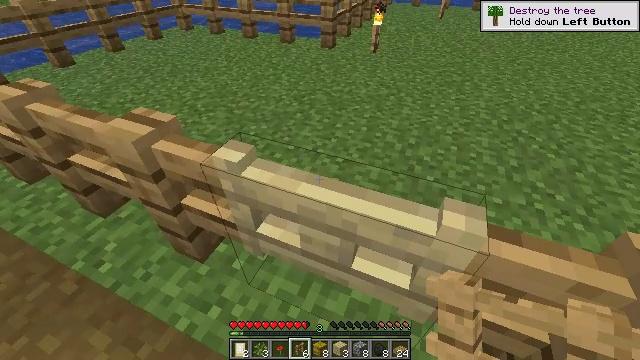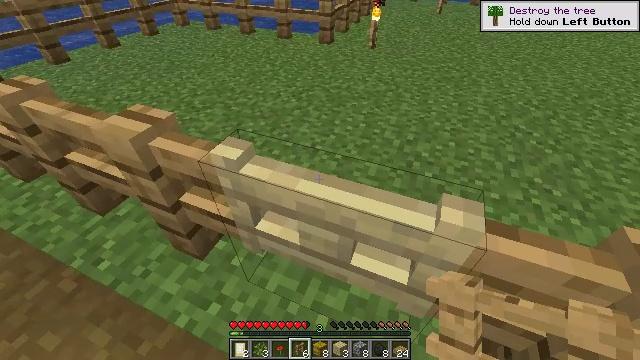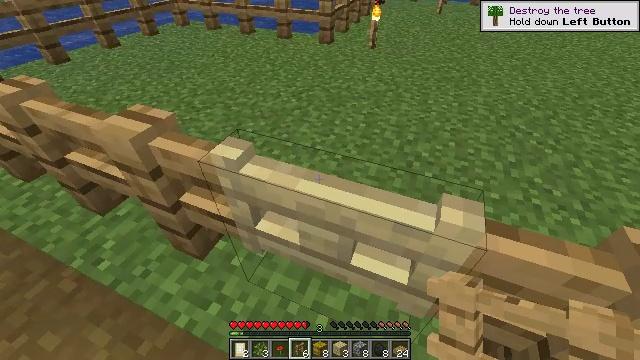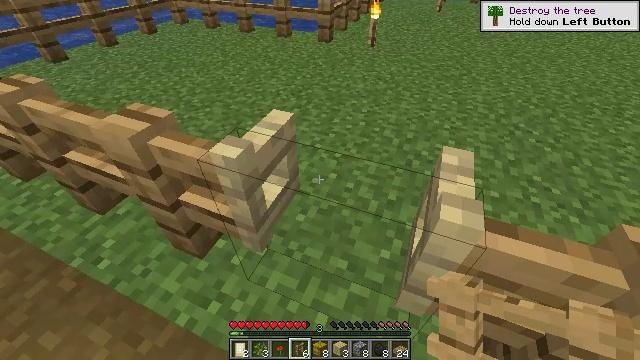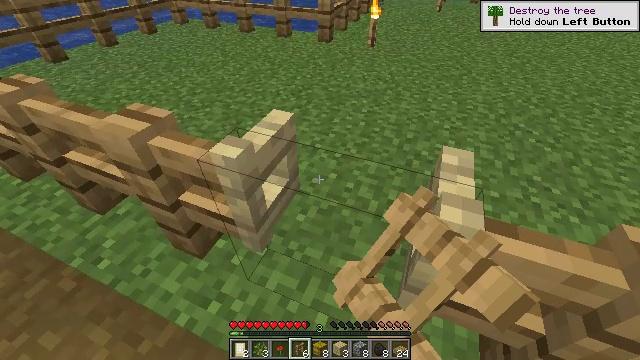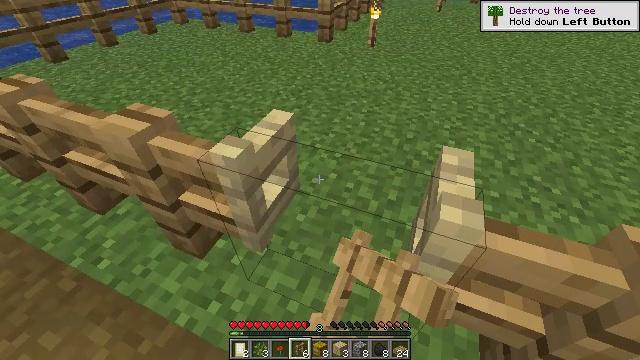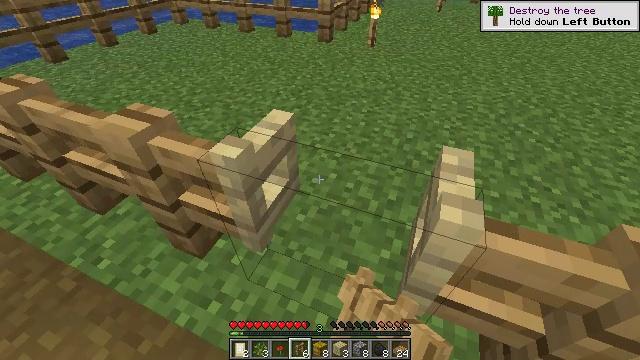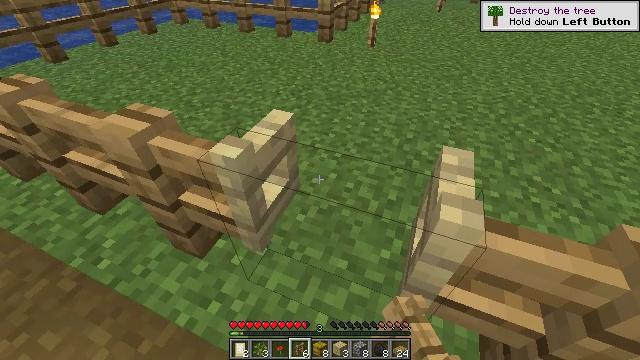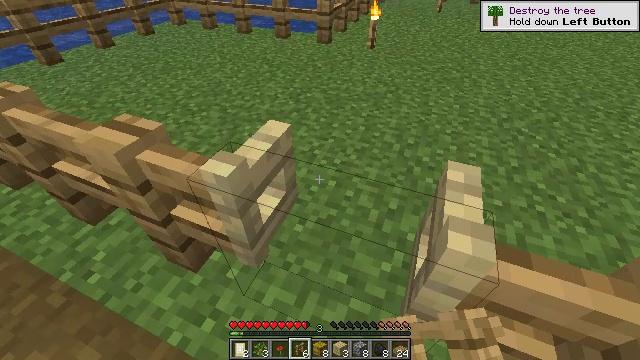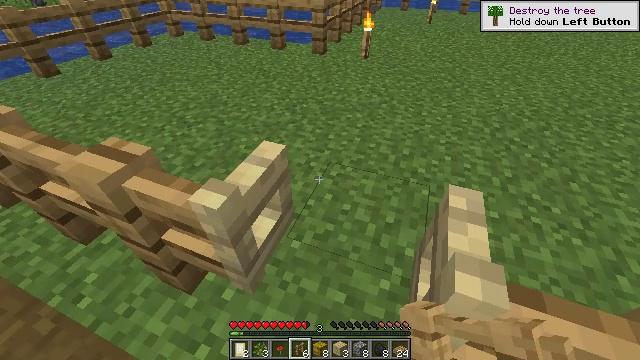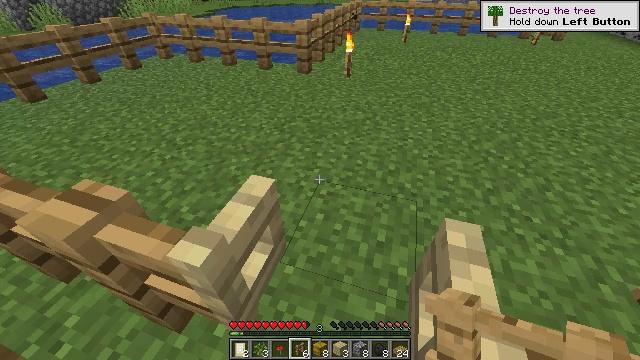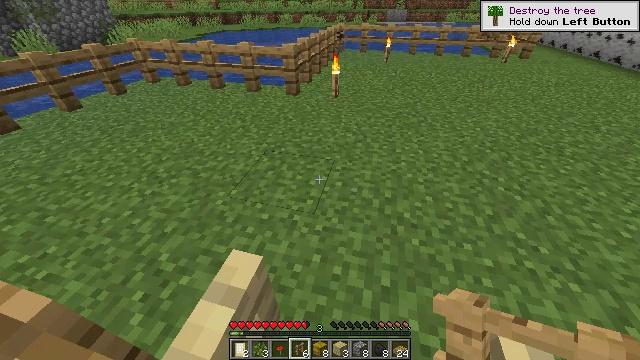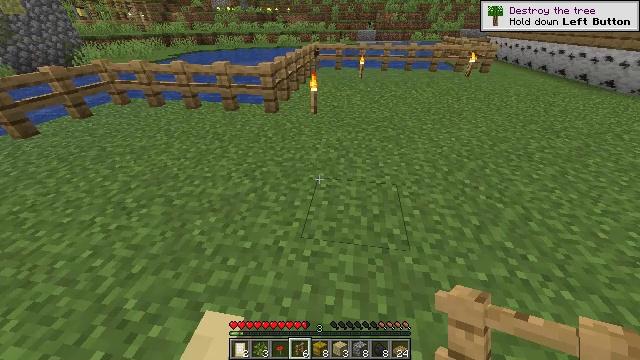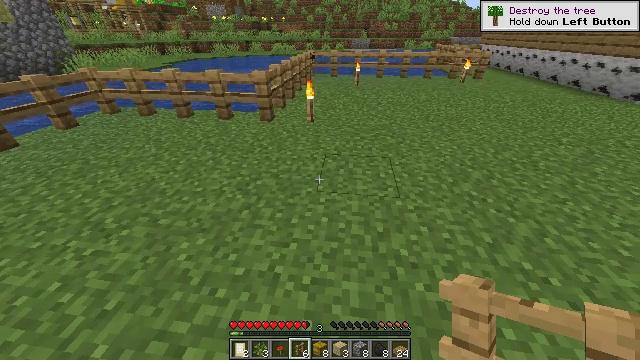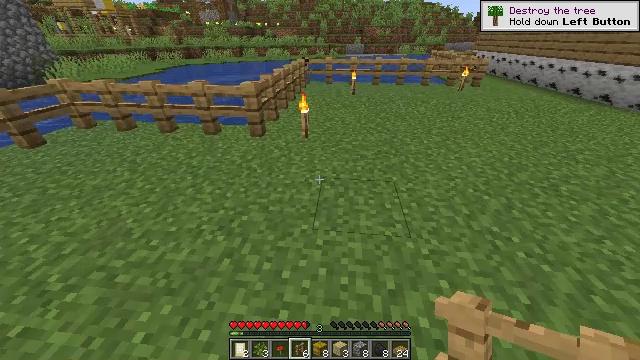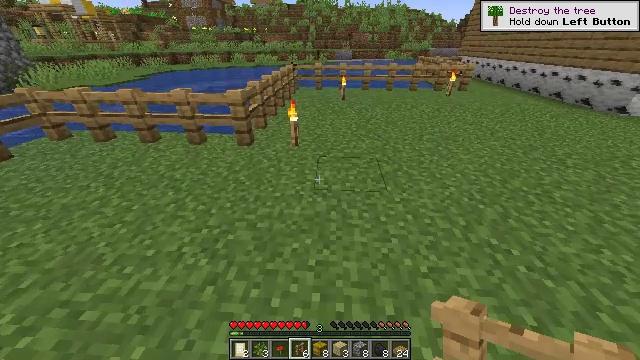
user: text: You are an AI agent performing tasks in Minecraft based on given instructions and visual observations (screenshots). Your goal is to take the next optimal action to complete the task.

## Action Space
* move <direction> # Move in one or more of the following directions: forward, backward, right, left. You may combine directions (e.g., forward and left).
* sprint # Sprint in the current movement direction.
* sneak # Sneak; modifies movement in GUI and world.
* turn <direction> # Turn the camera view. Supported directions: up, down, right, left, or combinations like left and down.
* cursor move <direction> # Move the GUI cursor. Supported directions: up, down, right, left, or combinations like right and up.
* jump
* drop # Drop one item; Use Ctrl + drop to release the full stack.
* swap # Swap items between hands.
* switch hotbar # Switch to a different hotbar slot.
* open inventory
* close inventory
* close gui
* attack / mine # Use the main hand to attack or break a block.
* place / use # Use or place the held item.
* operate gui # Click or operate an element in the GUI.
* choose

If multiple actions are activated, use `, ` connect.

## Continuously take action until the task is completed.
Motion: motion action
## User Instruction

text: Make a birch fence gate in the crafting grid.
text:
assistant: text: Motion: no_op
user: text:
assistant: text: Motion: no_op
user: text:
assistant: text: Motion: use / place
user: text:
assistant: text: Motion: use / place
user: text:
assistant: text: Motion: use / place
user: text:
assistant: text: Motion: no_op
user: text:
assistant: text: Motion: sprint
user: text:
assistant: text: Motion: move forward, sprint
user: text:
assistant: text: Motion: move forward, sprint, turn right
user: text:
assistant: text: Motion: move forward, sprint, turn right and up
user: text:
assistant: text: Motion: move forward, sprint, turn right and up
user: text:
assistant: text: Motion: move forward, sprint, turn right and up
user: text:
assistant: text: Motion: move forward, sprint, turn right and up
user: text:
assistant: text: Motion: move forward, sprint, turn right and up
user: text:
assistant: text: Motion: move forward, sprint, turn right and up
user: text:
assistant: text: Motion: move forward, sprint, turn right
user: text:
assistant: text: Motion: move forward, sprint, turn right and down
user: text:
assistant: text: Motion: move forward, sprint, turn right and down
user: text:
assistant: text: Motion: move forward, sprint, turn right and down
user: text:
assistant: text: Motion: move forward, sprint, turn right
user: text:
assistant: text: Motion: move forward, sprint, turn right and up
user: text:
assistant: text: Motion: turn right and down
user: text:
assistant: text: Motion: turn right and down
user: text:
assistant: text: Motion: turn right and down
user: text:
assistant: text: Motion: turn right and down
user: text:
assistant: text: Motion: turn right and down
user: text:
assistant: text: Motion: turn right
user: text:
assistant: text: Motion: turn right and up
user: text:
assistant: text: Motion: turn right and up
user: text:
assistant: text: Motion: turn right and up